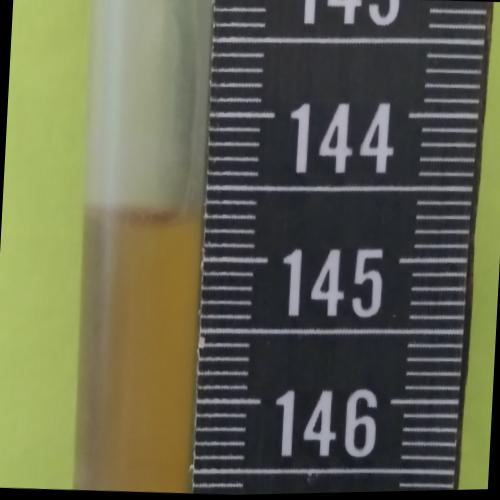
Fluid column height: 144.7 cm